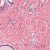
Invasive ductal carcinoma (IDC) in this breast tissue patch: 0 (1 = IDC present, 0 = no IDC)